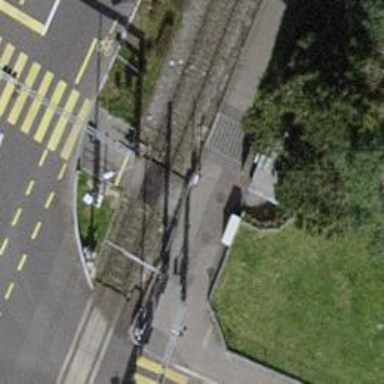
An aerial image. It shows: Railway crossing with full barriers and lights.